Question: I need your help with the following code:
1. Purpose: Apply the custom styles which names are listed in column C, in column E to show how they look like.
2. Range C14:C46 contains a list of the styles that are set up in the workbook.
3. Range E14:E46 should contain the example of the style, i.e. how the corresponding style looks like.
4. Code that I have developed is: Range("E14").Style = Range("C14").Value
5. Consequently, I believe that For Each instruction can replicate this code for the range E14:E46, but I'm not used to work with it.

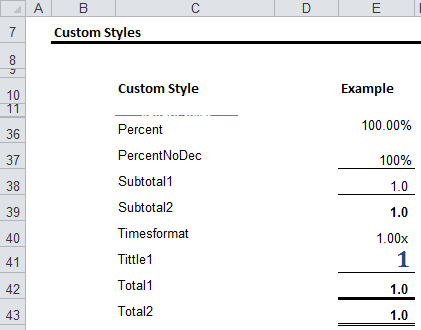
Answer: Try this:
'''
For i = 14 To 46
Range("E" & i).Style = Range("C" & i).Value
Next i
'''